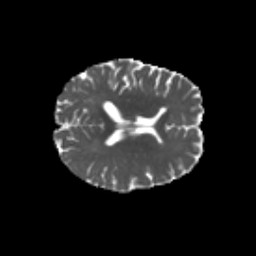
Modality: MD
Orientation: axial
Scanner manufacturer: siemens
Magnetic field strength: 3 T
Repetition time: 4.16 s
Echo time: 0.0806 s